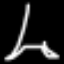
Label: The Eiffel Tower